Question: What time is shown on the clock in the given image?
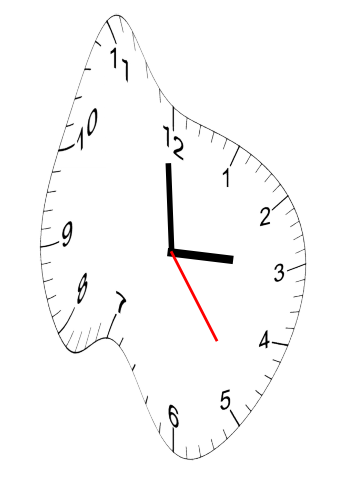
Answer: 02:59:24